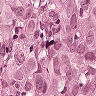
Metastatic tissue present: yes